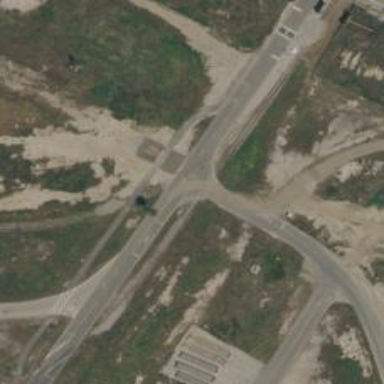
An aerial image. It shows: Railway crossing.